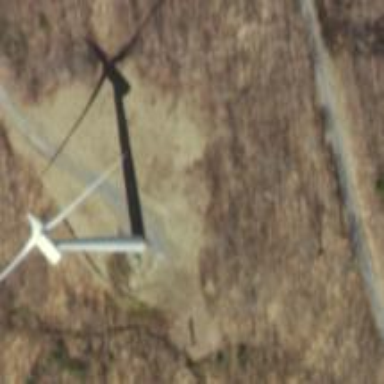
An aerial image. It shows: Wind generator powered by wind. The generator type is horizontal axis and it uses wind turbines.